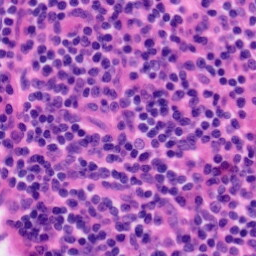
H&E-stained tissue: Tonsil